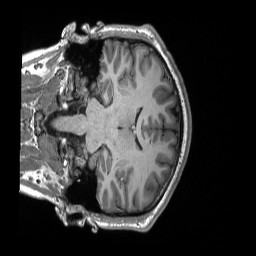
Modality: T1w
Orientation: coronal
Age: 20
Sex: male
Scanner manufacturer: siemens
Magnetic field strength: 3 T
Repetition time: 2.3 s
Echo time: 0.00298 s